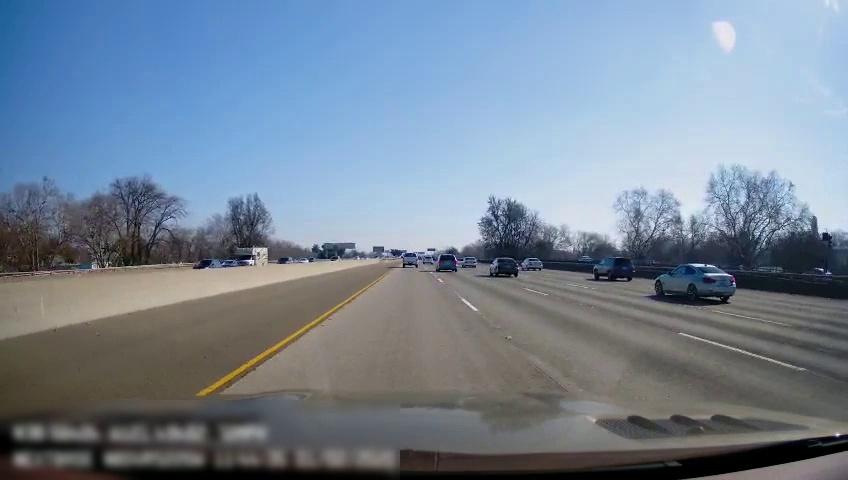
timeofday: Day
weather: Sunny
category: Vehicles | Truck
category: Vehicles | Car
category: Vehicles | Car
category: Vehicles | SUV
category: Vehicles | Car
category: Drivable Space
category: Vehicles | SUV
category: Vehicles | Car
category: Vehicles | Truck
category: Vehicles | Car
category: Vehicles | Car
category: Vehicles | Car
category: Vehicles | Van
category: Vehicles | Car
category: Vehicles | SUV
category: Lanes | Current Lane
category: Lanes | Current Lane
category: Lanes | Alternate Lane
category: Lanes | Alternate Lane
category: Traffic | Signs
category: Traffic | Signs
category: Traffic | Signs